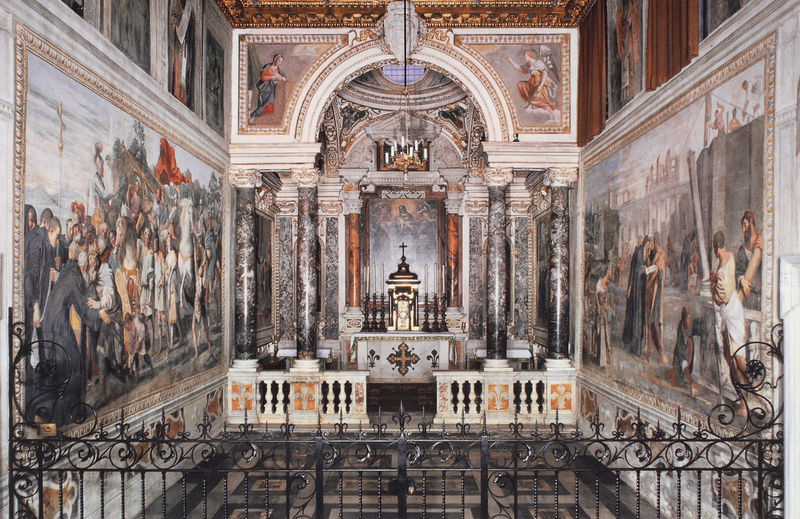
Titel: Wandmalereien der Grotteferrata, Abtei S. Maria, Kapelle von Santi Fondatori
Künstler: Annibale Caracci
Schlagwörter: blau, flügel, gemälde, fenster, frau, licht, marmor, orange, raum, schwarz, säule, säulen, weiss, dach, rot, zaun, malerei, architektur, bild, gitter, kirche, boden, gold, decke, engel, bilder, italien, pflaster, kuppel, vorhänge, wandmalerei, kerzen, kronleuchter, leuchter, foto, fotografie, bögen, eisen, kreuz, religion, dom, fliesen, lilie, münster, zwickel, altar, kapitelle, kathedrale, wappen, kerzenhalter, fresken, monstranz, chor, kapelle, ballustrade, heilige, museum, maria, mausoleum, absperrung, kandelaber, krypta, malereien, gemalde, kerzenlüster, gewolbe, althar, bodenausstattung